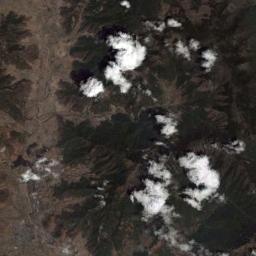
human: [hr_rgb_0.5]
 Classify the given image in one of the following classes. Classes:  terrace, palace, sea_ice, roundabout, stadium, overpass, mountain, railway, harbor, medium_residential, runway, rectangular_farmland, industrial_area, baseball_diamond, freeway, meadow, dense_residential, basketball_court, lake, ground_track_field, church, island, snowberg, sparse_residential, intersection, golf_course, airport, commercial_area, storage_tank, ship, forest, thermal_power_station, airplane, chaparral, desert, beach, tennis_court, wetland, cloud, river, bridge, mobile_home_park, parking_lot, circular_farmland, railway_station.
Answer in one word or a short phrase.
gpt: cloud